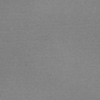
Label: dusty